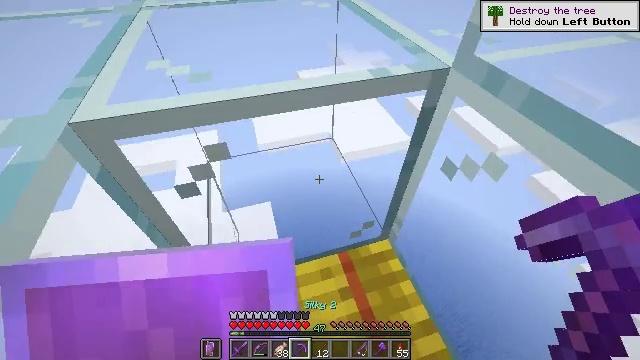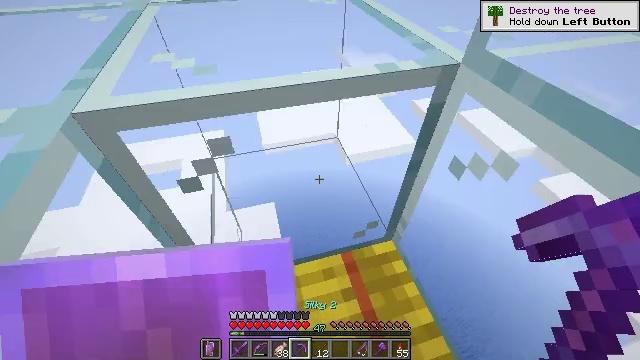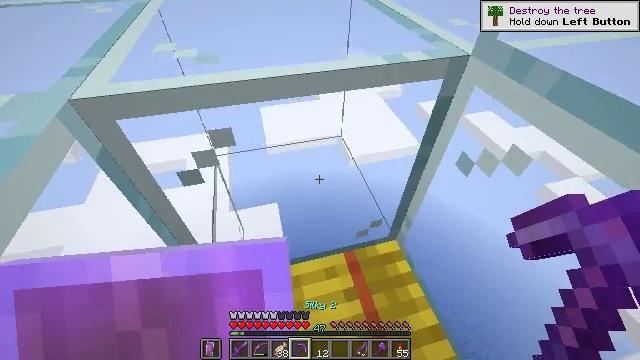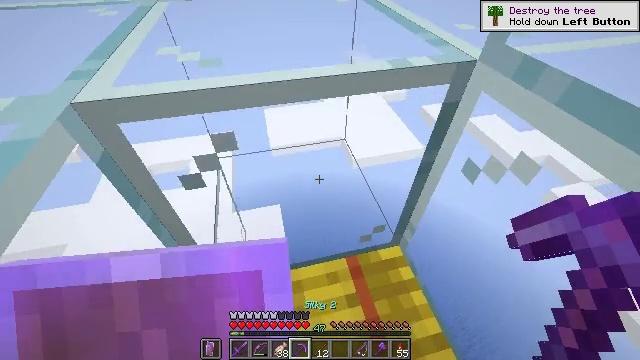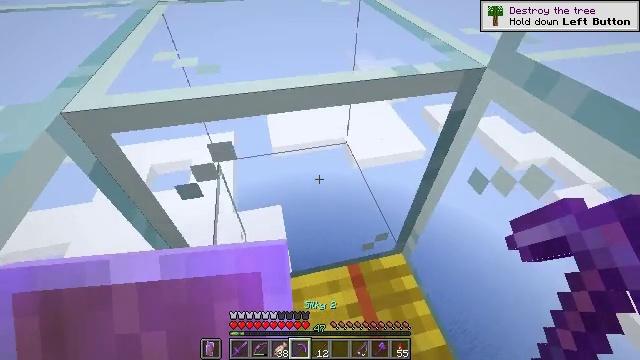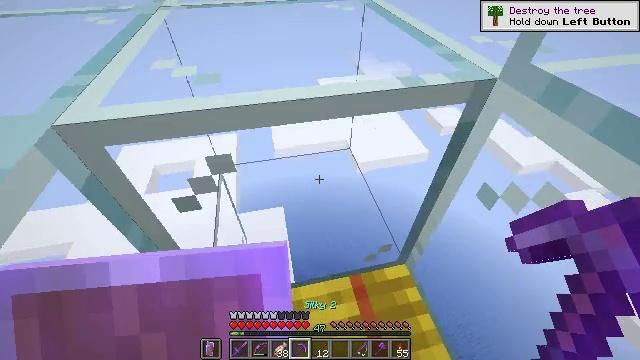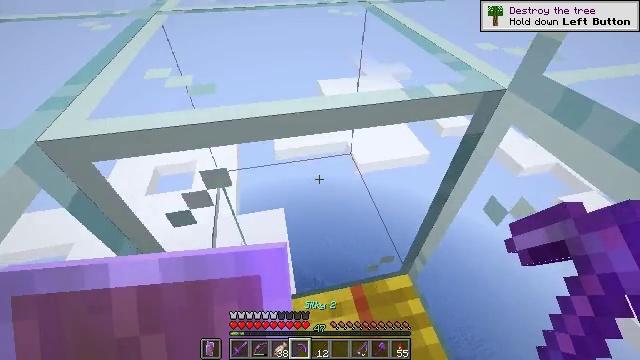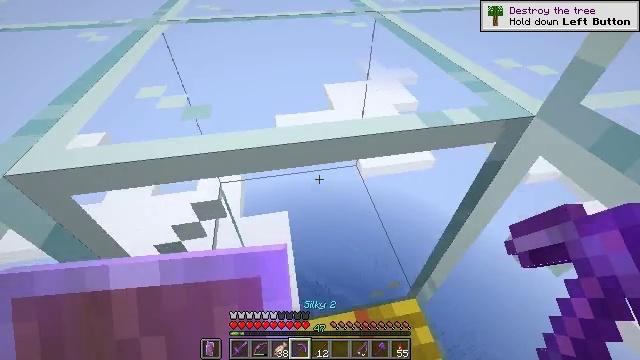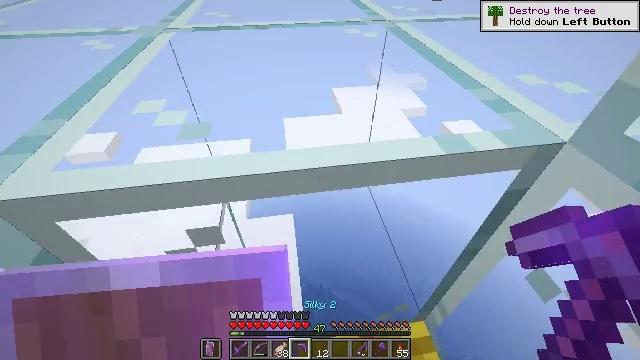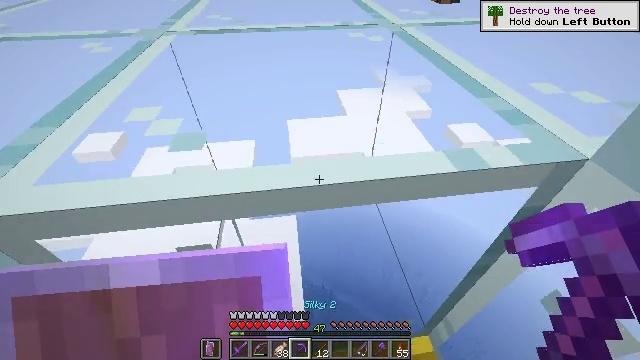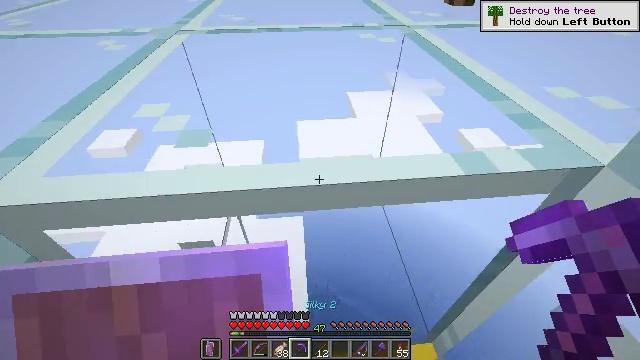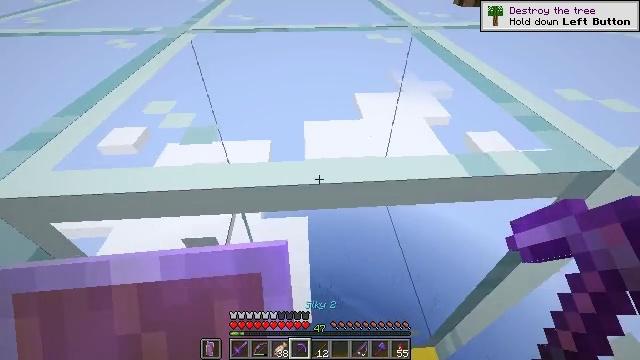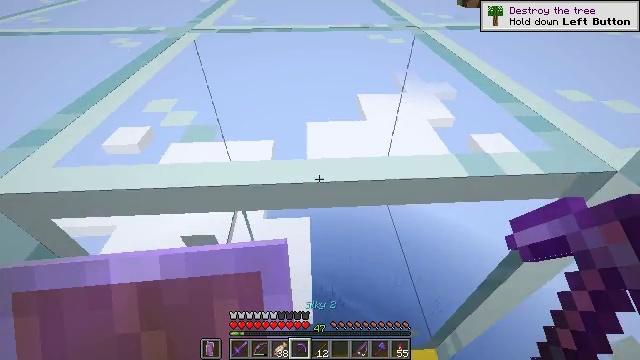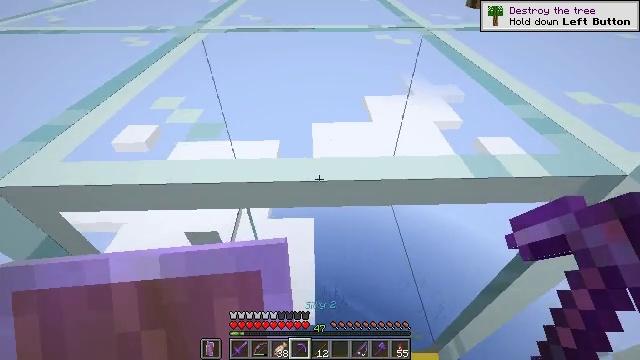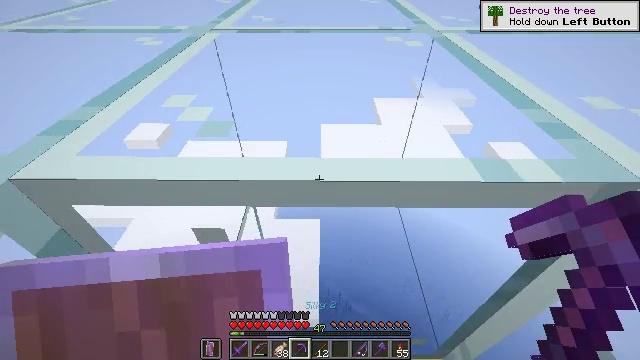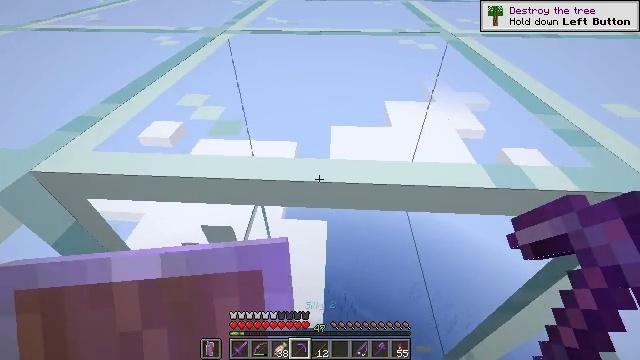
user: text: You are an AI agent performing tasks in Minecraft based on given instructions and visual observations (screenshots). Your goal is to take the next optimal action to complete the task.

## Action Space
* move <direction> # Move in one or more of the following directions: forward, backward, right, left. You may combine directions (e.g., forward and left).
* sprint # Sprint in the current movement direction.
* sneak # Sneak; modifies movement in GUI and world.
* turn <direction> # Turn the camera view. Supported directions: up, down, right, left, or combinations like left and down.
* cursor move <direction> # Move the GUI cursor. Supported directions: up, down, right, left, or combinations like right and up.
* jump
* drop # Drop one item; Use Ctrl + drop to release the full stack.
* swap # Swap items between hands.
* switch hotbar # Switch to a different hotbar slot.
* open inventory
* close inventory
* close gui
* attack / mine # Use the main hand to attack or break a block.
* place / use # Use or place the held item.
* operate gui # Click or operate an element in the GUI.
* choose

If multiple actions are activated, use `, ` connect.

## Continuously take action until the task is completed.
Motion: motion action
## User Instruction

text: Attack the glass to break it.
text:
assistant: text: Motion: sneak, turn left
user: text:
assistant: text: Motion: sneak, turn left
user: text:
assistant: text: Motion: move forward, sneak
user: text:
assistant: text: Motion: move forward, sneak
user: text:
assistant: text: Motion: move forward, sneak
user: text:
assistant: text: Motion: move forward, sneak
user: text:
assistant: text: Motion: move forward, sneak, turn left
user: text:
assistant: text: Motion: move forward, sneak, turn left
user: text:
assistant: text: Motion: move forward, sneak, turn left
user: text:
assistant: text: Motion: move forward, sneak, turn left
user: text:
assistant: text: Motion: move forward, sneak, turn left
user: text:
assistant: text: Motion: move forward, sneak
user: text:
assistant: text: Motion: move forward, sneak, turn left
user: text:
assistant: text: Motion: sneak, turn left
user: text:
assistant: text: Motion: sneak, turn left
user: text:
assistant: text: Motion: sneak, turn left
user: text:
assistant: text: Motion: sneak
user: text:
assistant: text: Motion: sneak
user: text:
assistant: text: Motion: sneak
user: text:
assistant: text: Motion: sneak
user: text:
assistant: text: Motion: sneak, attack / mine
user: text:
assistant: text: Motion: sneak, attack / mine
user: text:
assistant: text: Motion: sneak, attack / mine
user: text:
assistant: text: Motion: sneak, attack / mine
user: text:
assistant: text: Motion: sneak, attack / mine
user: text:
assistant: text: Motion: sneak, attack / mine
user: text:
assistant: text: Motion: sneak, attack / mine
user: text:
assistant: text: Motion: sneak, attack / mine
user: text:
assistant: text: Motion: move forward, sneak, attack / mine
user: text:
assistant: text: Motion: move forward, sneak, attack / mine